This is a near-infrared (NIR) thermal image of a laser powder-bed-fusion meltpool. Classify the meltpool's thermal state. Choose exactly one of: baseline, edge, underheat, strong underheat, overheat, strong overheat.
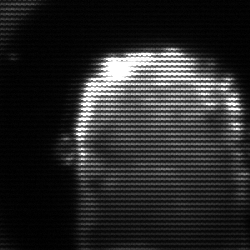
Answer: baseline